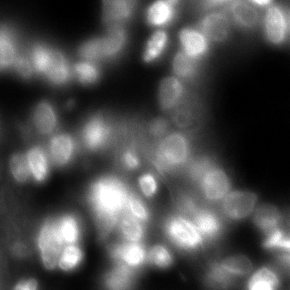
Tissue sample: colon
Magnification: 10.0x
Cell type: Myeloid cells
Senescence state: normal